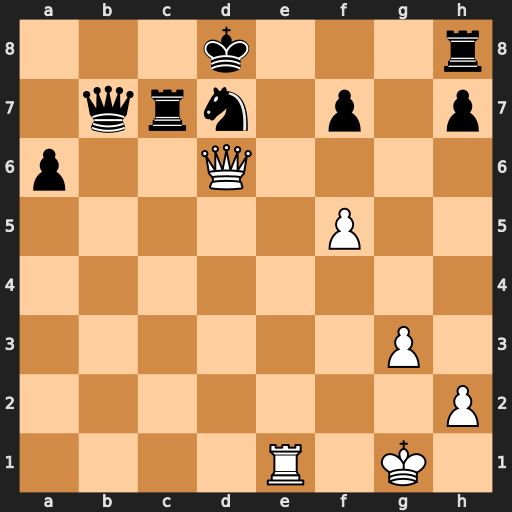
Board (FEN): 3k3r/1qrn1p1p/p2Q4/5P2/8/6P1/7P/4R1K1
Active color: w
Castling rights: -
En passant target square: -
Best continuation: Qe7+ Kc8 Qe8+ Rxe8 Rxe8#